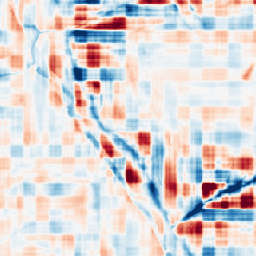
Category: wavelet
Decomposition family: wavelet_reverse_biorthogonal
Decomposition parameters: wavelet: rbio3.5
level: 5
Upsampling method: nearest
Upsampling parameters: scale: 8
Upsampling scale: 8